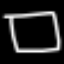
Label: square